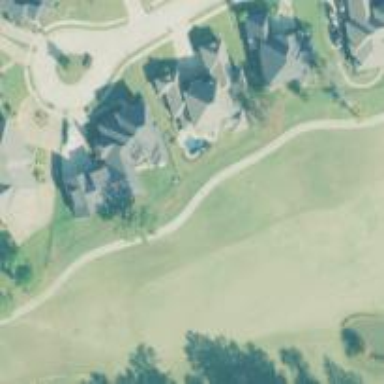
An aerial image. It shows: Footway that serves as golf path.